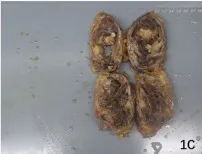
(C) The surgically removed mass is longitudinally incised and measures 13.0 cm x10.0 cm x 9.0 cm in diameter.
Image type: pathology (immunostaining)